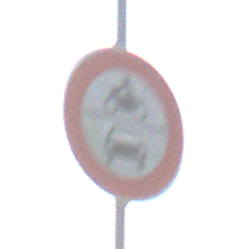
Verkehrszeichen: VerbotKraftfahrzeuge
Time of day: SunriseSunset
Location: Outdoor (Special)
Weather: Clear
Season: NotSpecified
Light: Natural